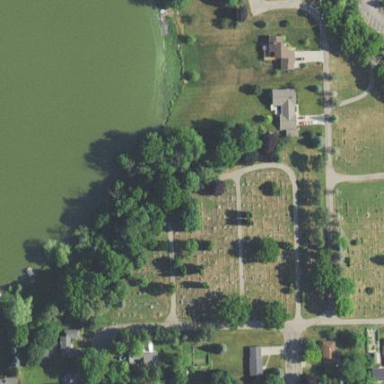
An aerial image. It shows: Cemetery.